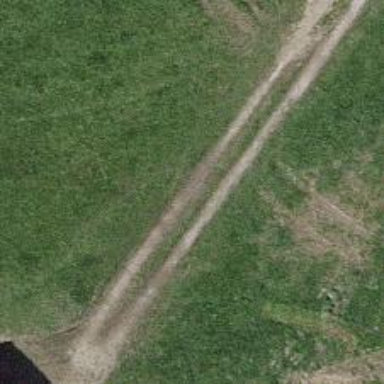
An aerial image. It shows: Unpaved driveway that serves as service road.